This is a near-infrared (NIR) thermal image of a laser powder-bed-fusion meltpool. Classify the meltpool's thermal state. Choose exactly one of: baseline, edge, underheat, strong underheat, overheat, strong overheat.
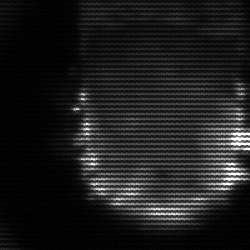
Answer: baseline